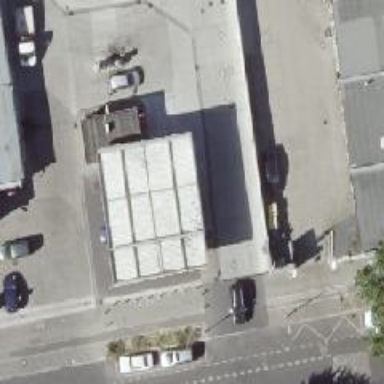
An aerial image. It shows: Fuel station.